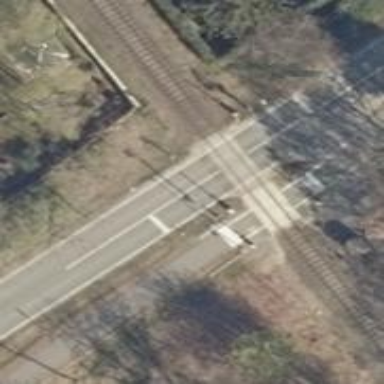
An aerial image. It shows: Level crossing with light signals and saltire markings.